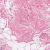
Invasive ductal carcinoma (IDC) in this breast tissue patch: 0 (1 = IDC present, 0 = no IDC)